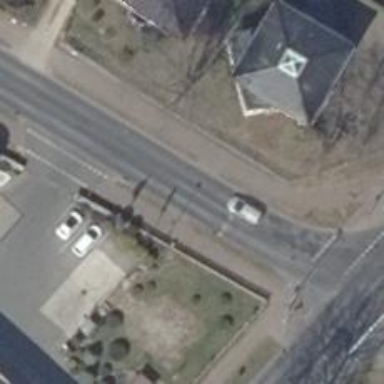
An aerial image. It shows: Unmarked crossing on footway.